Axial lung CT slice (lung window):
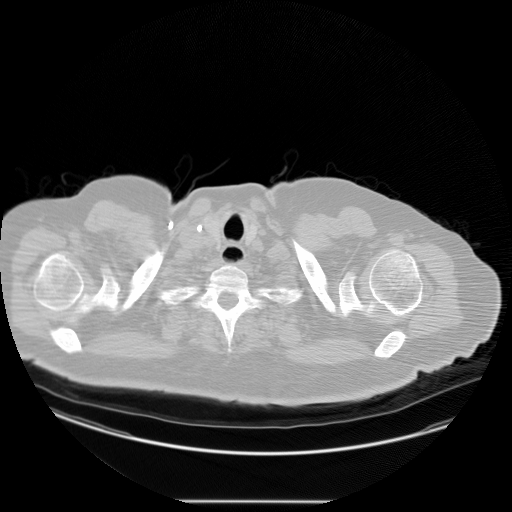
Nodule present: no